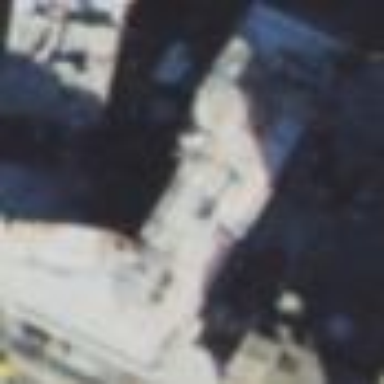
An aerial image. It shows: Concrete flat-roofed office building.